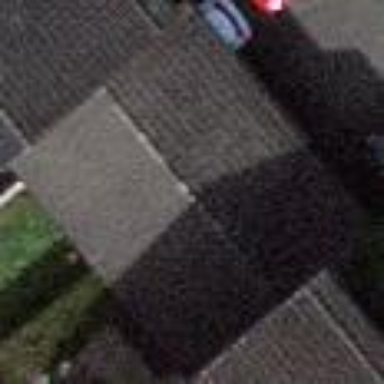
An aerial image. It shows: View of roof of building.